Question: I am loading divs with information from the database using php code:
'''
for ($i=0; $i < $stmt->rowCount(); $i++){
$row = $stmt->fetch(PDO::FETCH_ASSOC);
$name = $row['uc_name'];
$image_url = $row['uc_image'];
$color = $row['uc_color'];
'''
The creates a box for however many rows there are: <URL>
I am trying to create a drop down menu for each item retrieved from the database. When the user hovers over 'class="header"', the drop down menu should show but the list inside should be pertaining to that of the box hovered:

I believe I can use the '.on()' function to accomplish this but I am completely lost on how to use it. Any help on getting this accomplished would be helpful. Thanks
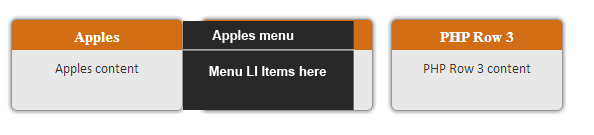
Answer: To use 'on' and 'hover' you will want to use the 'mouseenter' and 'mouseleave' events like so:
'''
$("div.box div.header").on("mouseenter", function() { //mouseenter event
var currentBox = $(this).closest("div.box");
var currentTitleText = $(this).find("div.title").html();
//popup the list
}).on("mouseleave", function() { //mouseleave event
//close the list
});
'''
For some additional info, <URL>.
Updated 'mouseover' and 'mouseout' to the slightly better 'mouseenter' and 'mouseleave' events.